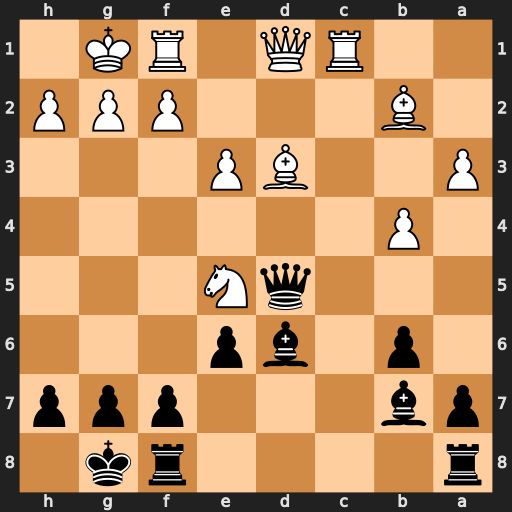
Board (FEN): r4rk1/pb3ppp/1p1bp3/3qN3/1P6/P2BP3/1B3PPP/2RQ1RK1
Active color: b
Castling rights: -
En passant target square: -
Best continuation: Qxg2#